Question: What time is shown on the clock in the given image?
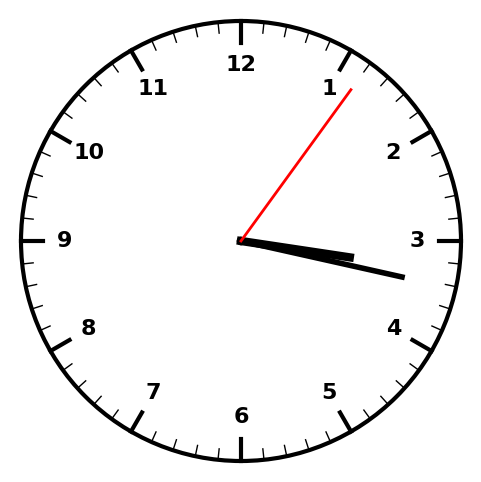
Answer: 03:17:06